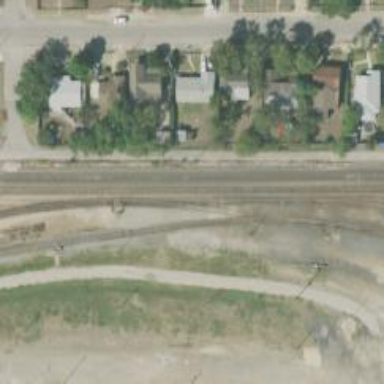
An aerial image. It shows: Railway siding for service.